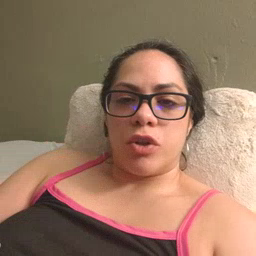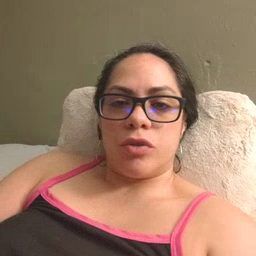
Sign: dryer